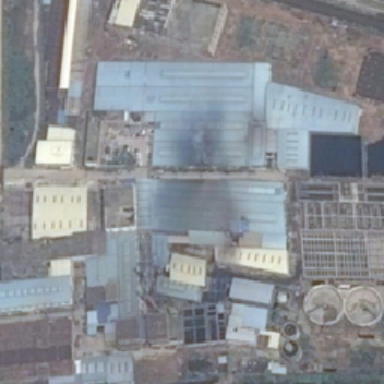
Industrial parks on the street are neatly arranged .